Question: I want the Spotify iframe to follow the user as they go down the page. I've achieved that with this:
'''
$(window).scroll(function() {
var $scrollingDiv = $("#spotifyIframe");
$(window).scroll(function(){
$scrollingDiv
.stop()
.animate({"marginTop": ($(window).scrollTop())/1.5 + "px"}, "slow" );
});
});
'''
The only problem is that when the width of the page is smaller than 700px, the iframe goes below the paragraph, letting it scroll to infinity.
I tried putting the function in an 'if' statement with '$(window).width() < 700', and it sort of worked, but the only problem was that the scrolling function didn't start back up again, when the page width became bigger than 700px.
Here's what the website I'm making looks like:

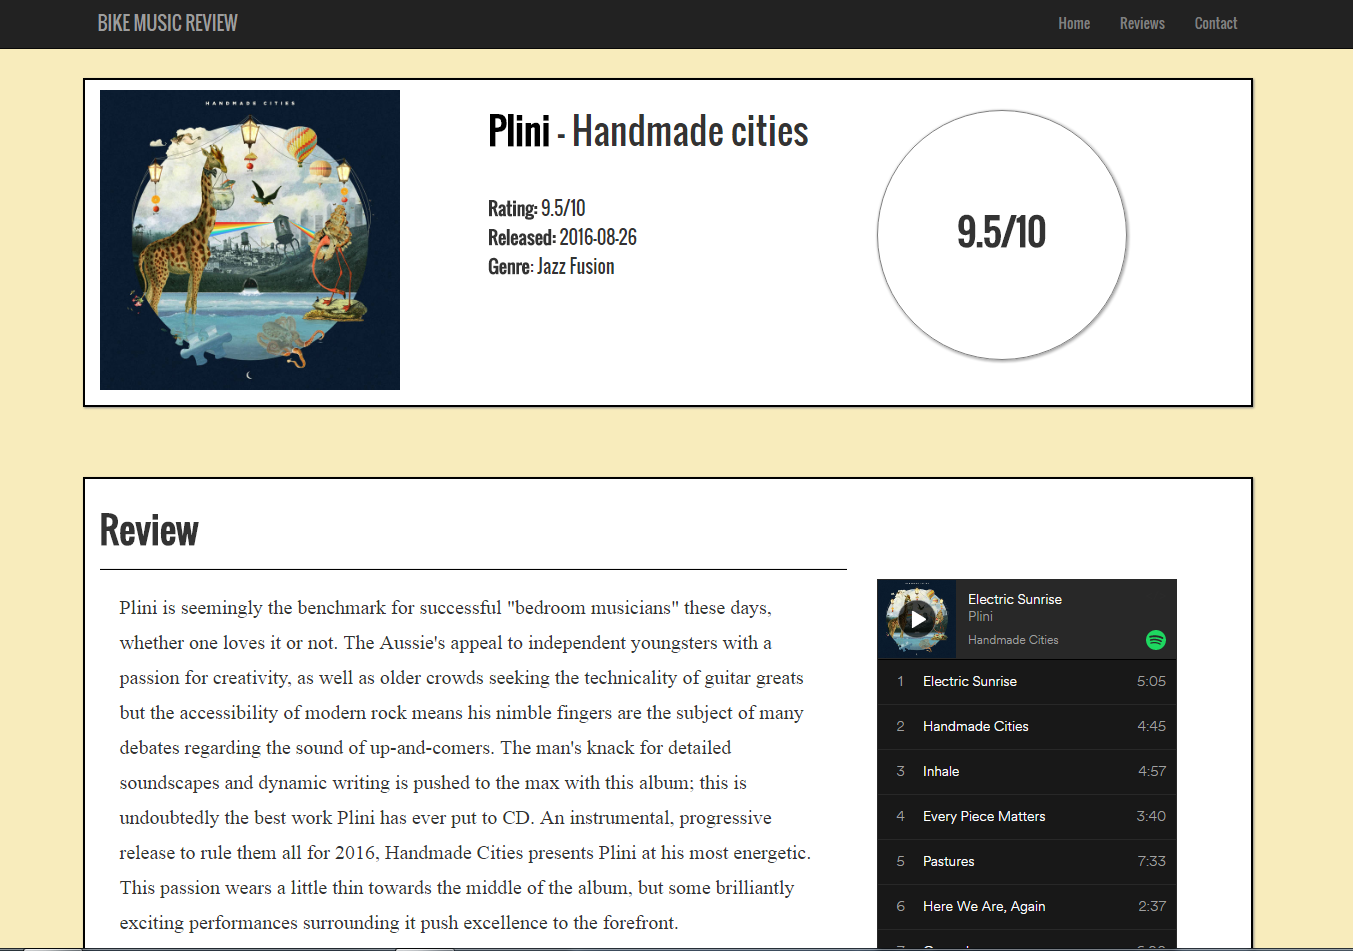
Answer: Try listening to the <URL> event:
'''
$(window).scroll(function() {
var $scrollingDiv = $("#spotifyIframe");
var largerThen700 = $(window).width() > 700;
$(window).resize(function(){
largerThen700 = $(window).width() > 700;
});
$(window).scroll(function(){
if(largerThen700){
$scrollingDiv
.stop()
.animate({"marginTop": ($(window).scrollTop())/1.5 + "px"}, "slow");
});
}
});
'''